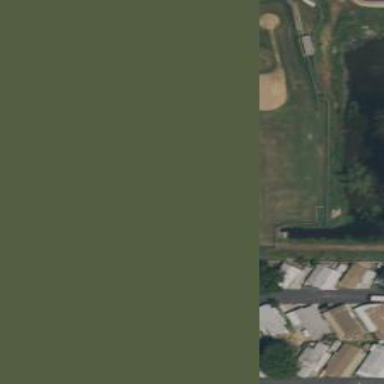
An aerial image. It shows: Baseball pitch for leisure land.